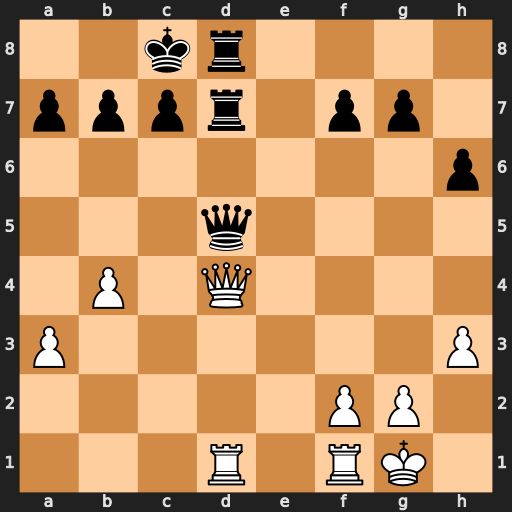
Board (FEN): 2kr4/pppr1pp1/7p/3q4/1P1Q4/P6P/5PP1/3R1RK1
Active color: w
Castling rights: -
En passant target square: -
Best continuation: Qxa7 c6 Rxd5